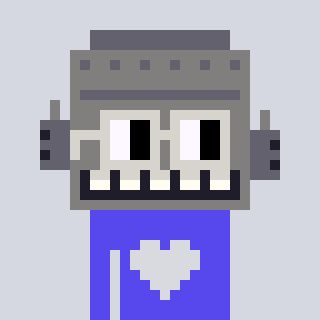
a pixel art character with square light gray glasses, a robot-shaped head and a computerblue-colored body on a cool background